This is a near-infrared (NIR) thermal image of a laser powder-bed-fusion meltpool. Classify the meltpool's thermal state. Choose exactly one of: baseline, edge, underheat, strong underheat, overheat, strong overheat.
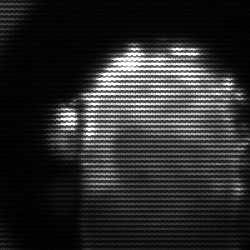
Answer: baseline